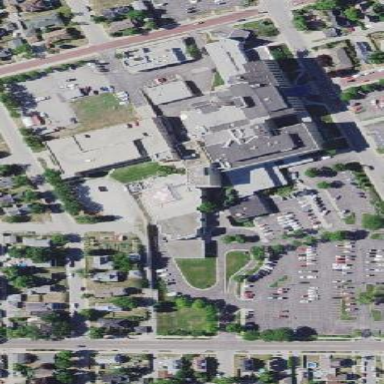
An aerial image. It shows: Healthcare facility identified as hospital.